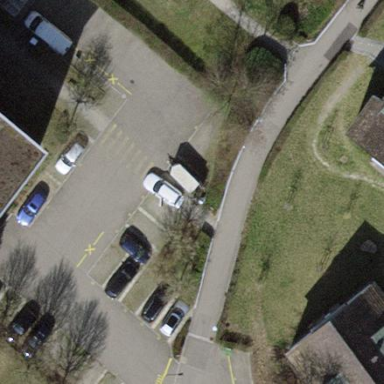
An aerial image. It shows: Parking area with surface.